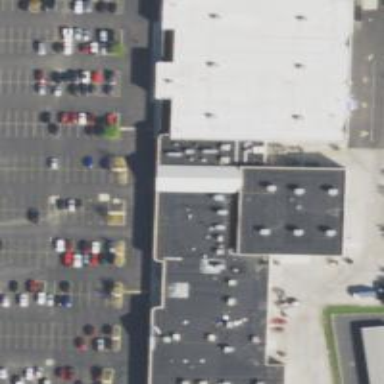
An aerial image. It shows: Car rental facility.